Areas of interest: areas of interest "Business office"
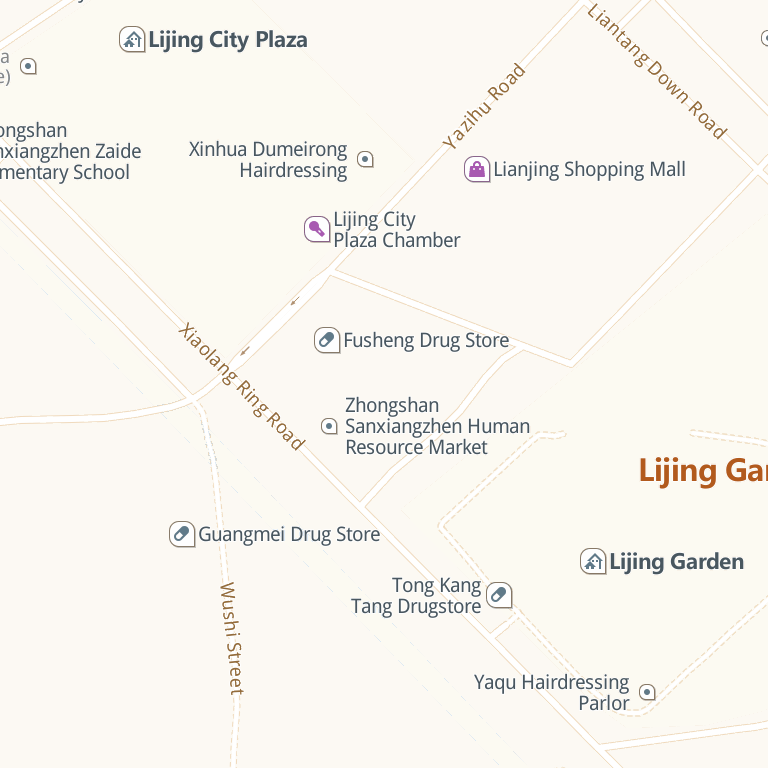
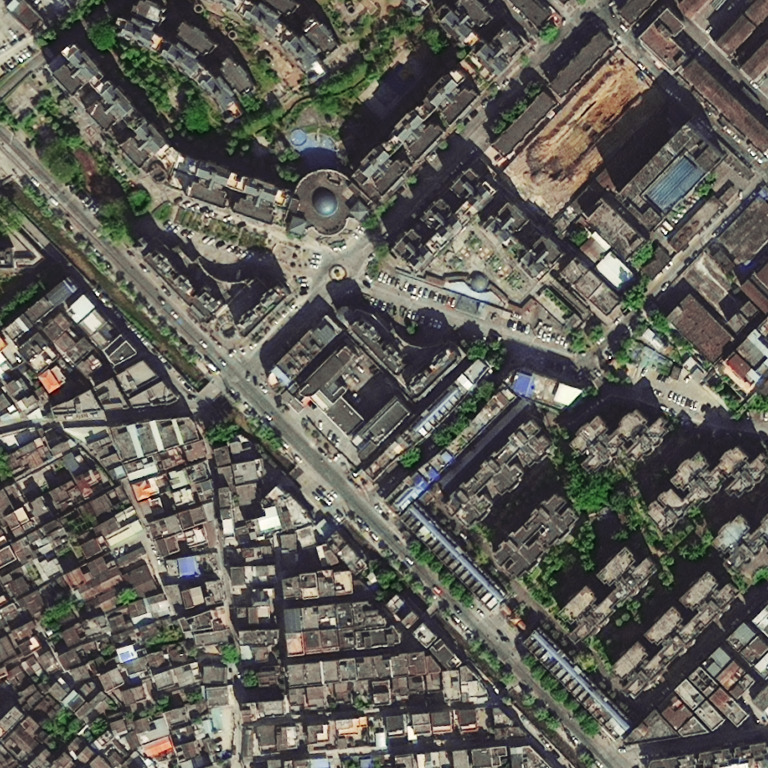